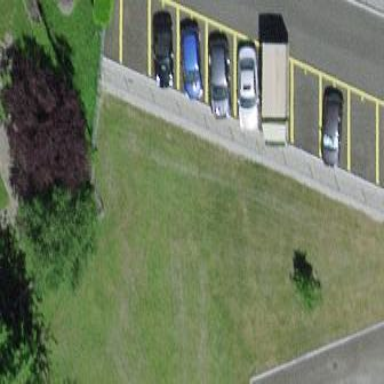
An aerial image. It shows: Diagonal street-side parking with asphalt surface.